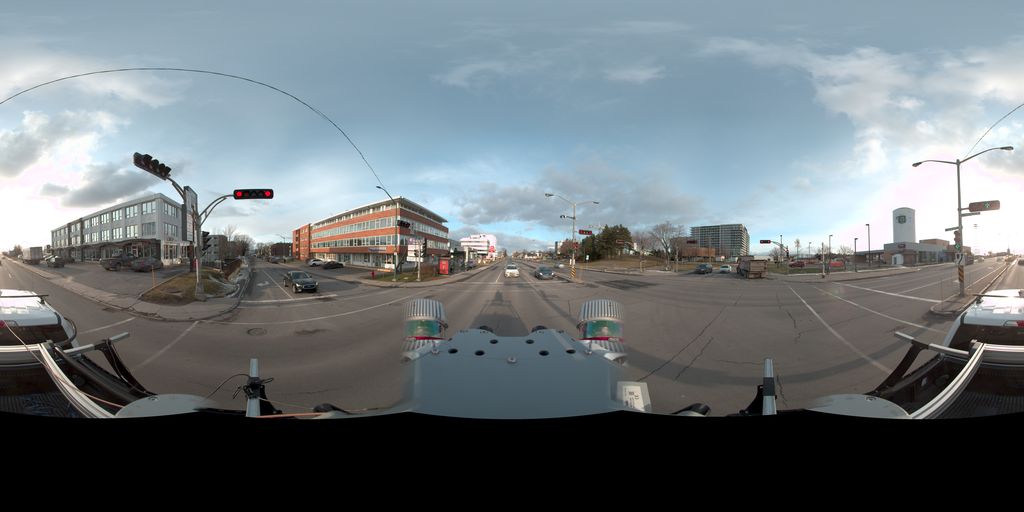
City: quebec_city